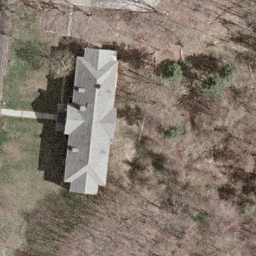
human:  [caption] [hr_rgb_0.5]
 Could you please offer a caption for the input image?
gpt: A house is surrounded by withered plants and lawn in the sparse residential area .

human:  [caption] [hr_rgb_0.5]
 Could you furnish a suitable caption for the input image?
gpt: A house is surrounded by withered plants in the sparse residential area .

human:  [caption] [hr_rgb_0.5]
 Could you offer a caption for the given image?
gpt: This is a sparse residential area with a house surrounded by withered plants and lawn .

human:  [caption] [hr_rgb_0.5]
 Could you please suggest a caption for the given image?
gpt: A house with some cars parked beside is in the sparse residential area .

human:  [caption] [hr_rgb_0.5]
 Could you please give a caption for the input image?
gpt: A house with plants surrounded and some cars parked beside .